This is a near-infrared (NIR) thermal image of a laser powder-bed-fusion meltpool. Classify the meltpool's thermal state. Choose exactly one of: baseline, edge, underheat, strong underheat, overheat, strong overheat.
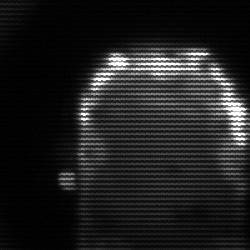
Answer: baseline